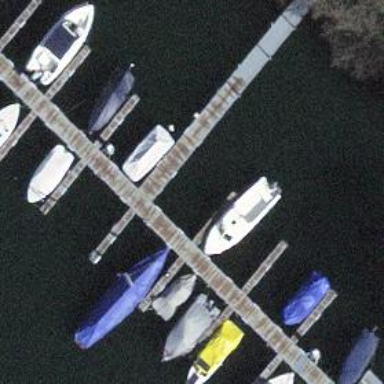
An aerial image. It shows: Man-made pier.